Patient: sex M, age 69
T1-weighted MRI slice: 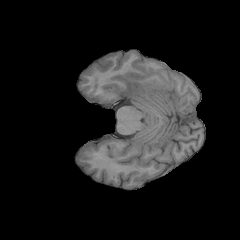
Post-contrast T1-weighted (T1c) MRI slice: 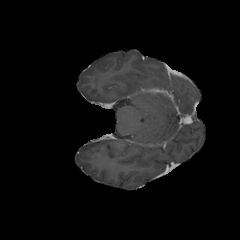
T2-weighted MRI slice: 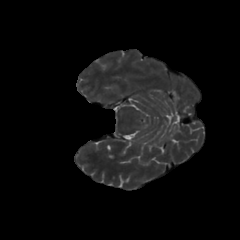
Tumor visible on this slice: yes
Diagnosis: Glioblastoma, IDH-wildtype
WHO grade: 4